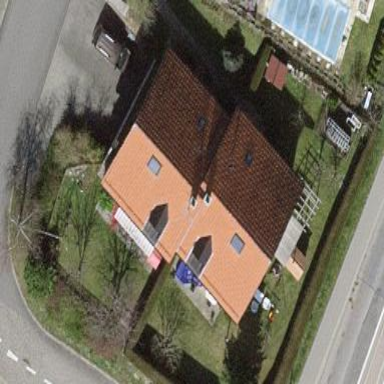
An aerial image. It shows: Simple house.